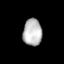
Tissue: lung
Cell type: T cells
Senescence score: 0.1895
Nuclear area (px): 494
Mean DAPI intensity: 187.453